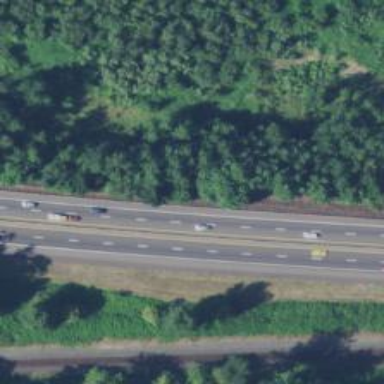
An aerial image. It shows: Motorway.